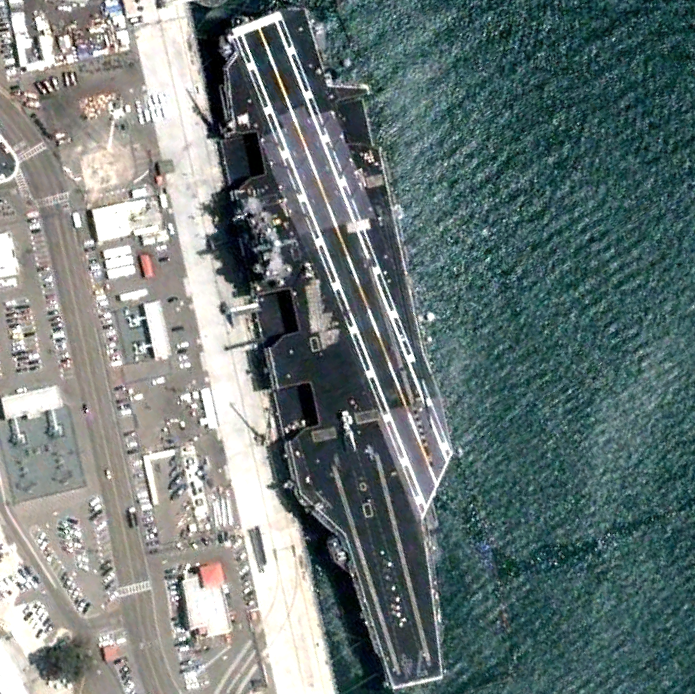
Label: aircraft_carrier